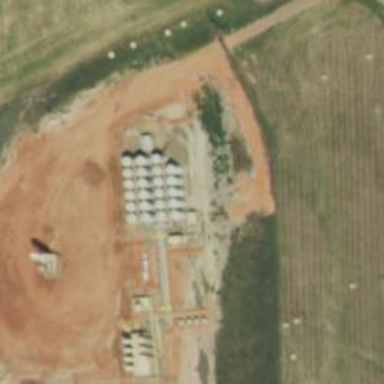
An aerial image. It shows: Storage tank that is man-made.